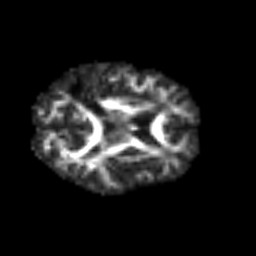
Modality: FA
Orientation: axial
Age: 62
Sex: female
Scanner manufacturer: siemens
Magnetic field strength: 3 T
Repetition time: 3.2 s
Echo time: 0.081 s